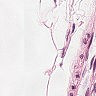
Metastatic tissue present: no